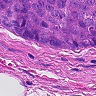
Metastatic tissue present: yes